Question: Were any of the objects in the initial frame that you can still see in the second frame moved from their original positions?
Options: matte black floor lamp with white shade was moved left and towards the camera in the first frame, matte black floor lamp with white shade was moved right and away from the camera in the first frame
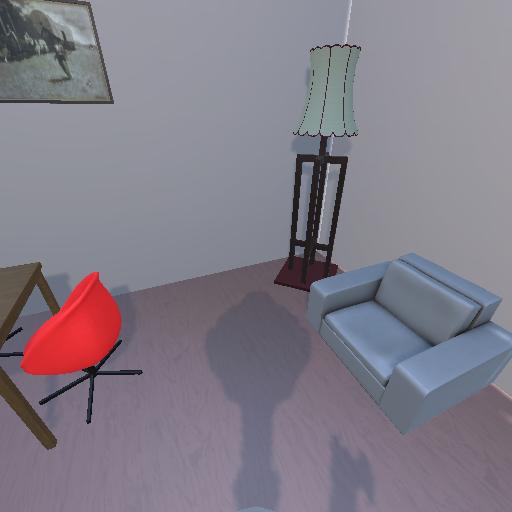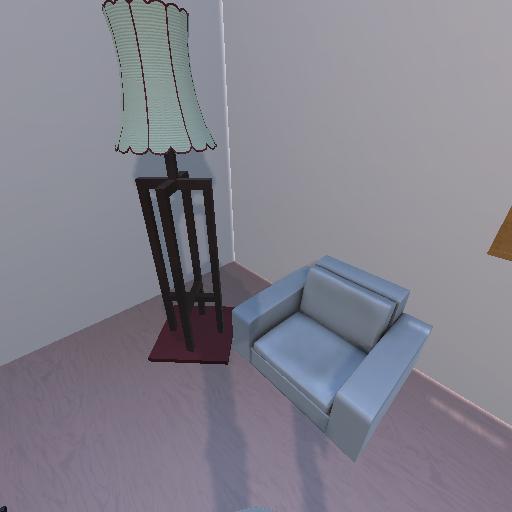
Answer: matte black floor lamp with white shade was moved left and towards the camera in the first frame